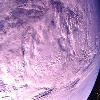
Label: cloud